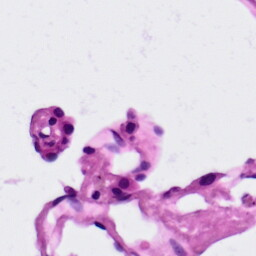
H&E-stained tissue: Lung